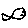
Label: fish